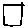
Label: square